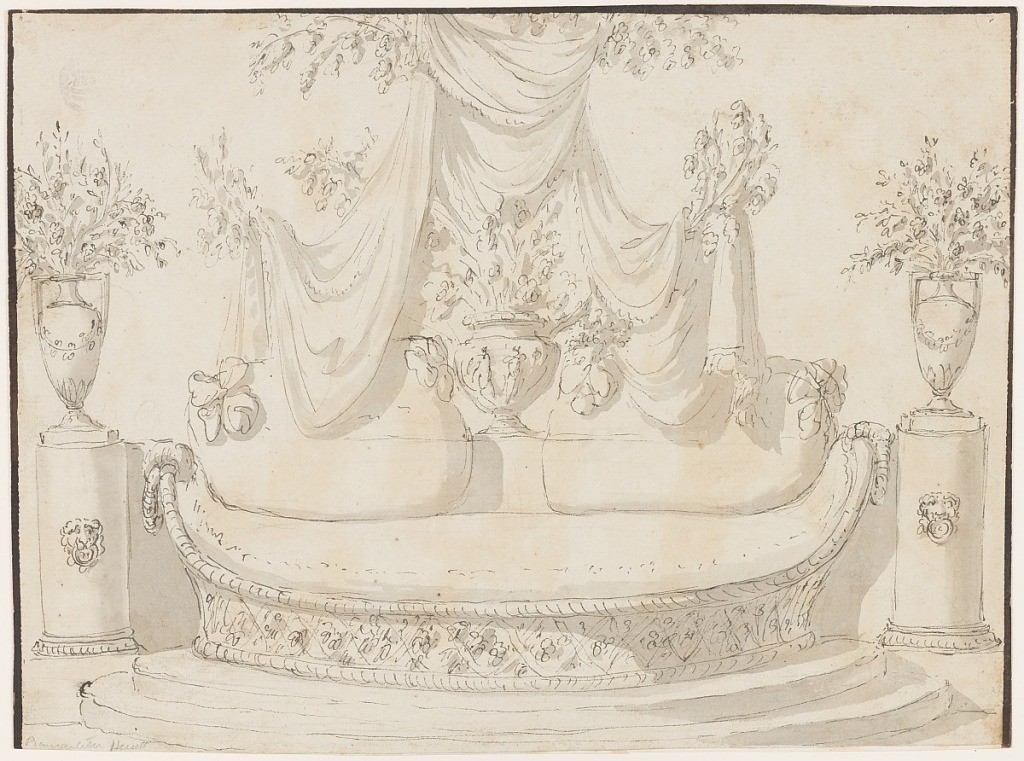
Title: Sofa
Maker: Giuseppe Barberi, Italian, 1746–1809
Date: ca. 1800
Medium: Pen and ink, brush and gray wash on blued-white laid paper, lined
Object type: Drawing
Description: Elevation of a boat-shaped sofa with a woven base, standing on a stepped platform. On either side is a column decorated with lion mask, supporting a vase with floral sprays. Two cushions on the sofa, each with a bow. At center, a figural vase with floral sprays sits under drapery .